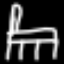
Label: chair